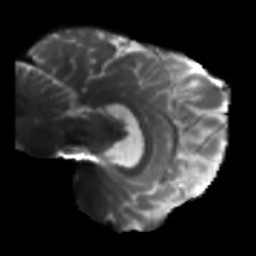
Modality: T2w
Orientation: sagittal
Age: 42
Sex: male
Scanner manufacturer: siemens
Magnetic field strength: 3 T
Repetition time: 5.47 s
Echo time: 0.0854 s